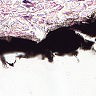
Metastatic tissue present: no